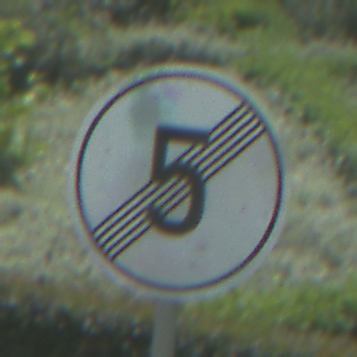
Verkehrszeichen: EndeGeschwindigkeit5
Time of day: Midday
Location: Outdoor (Nature)
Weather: PartlyCloudy
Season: NotSpecified
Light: Natural